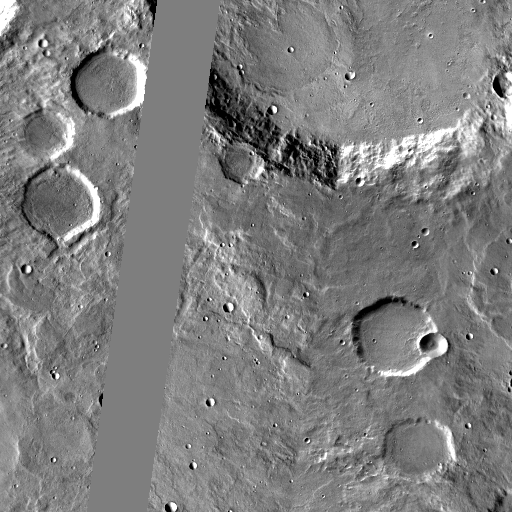
Crater classes present: Background, Other, Buried